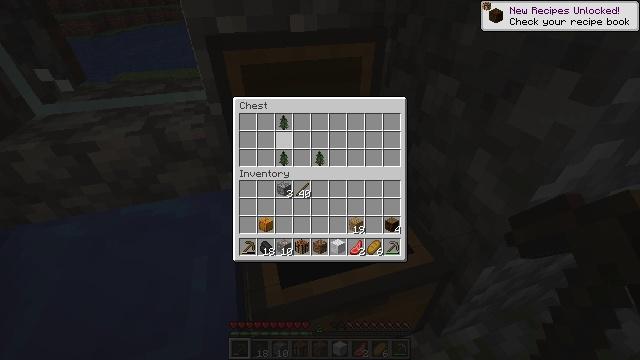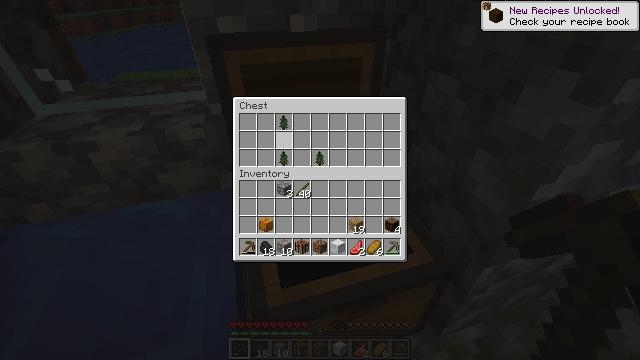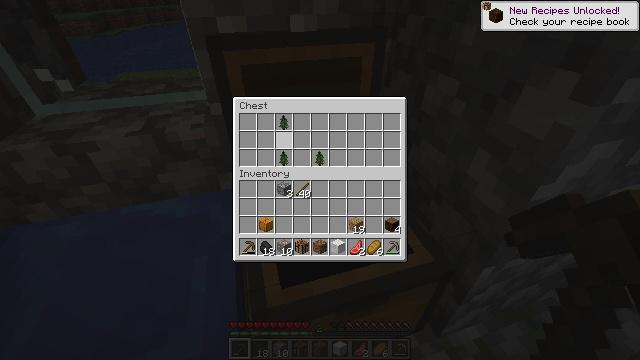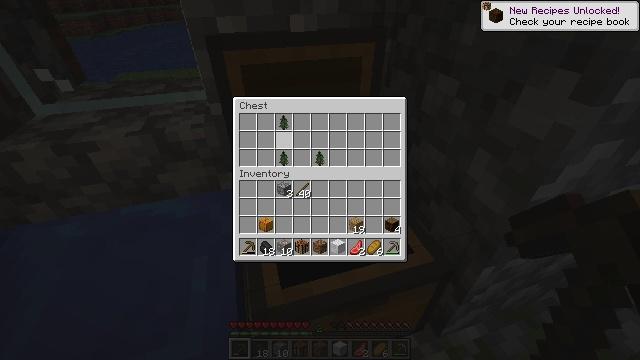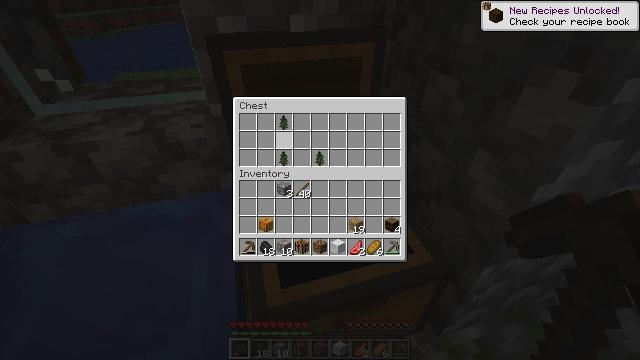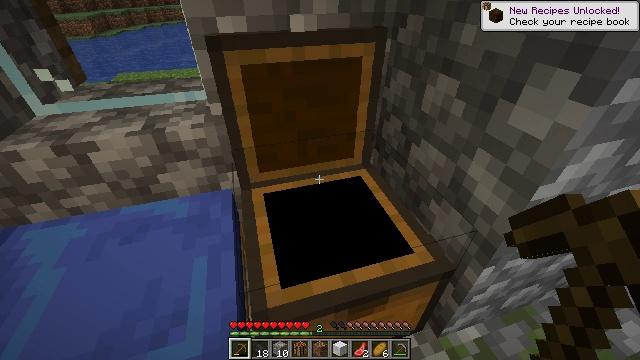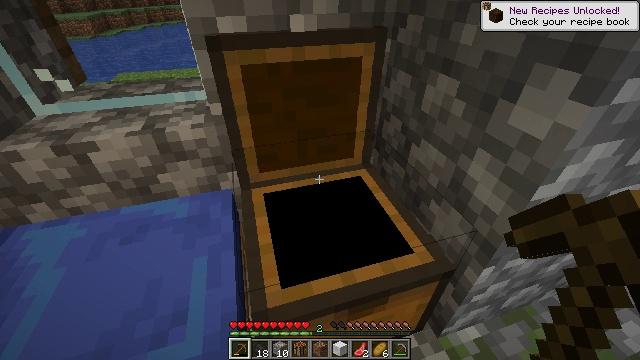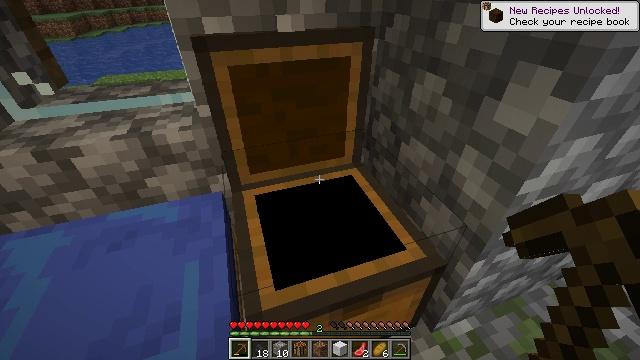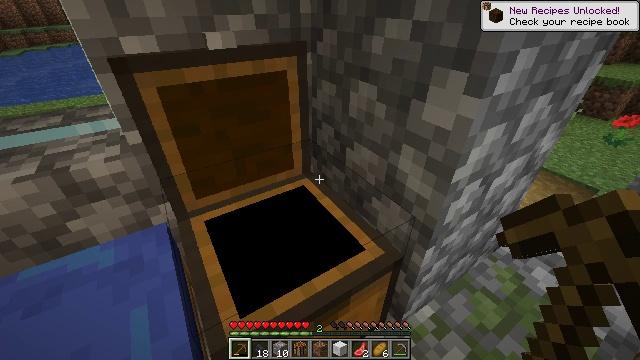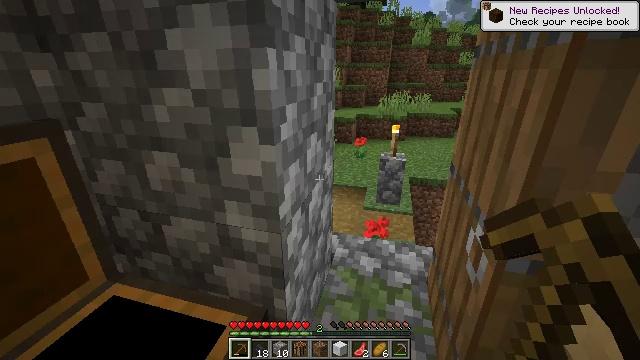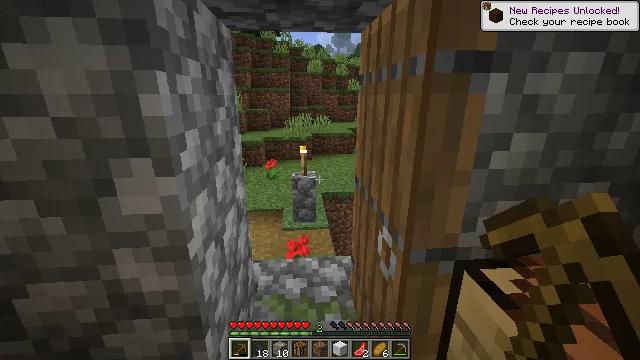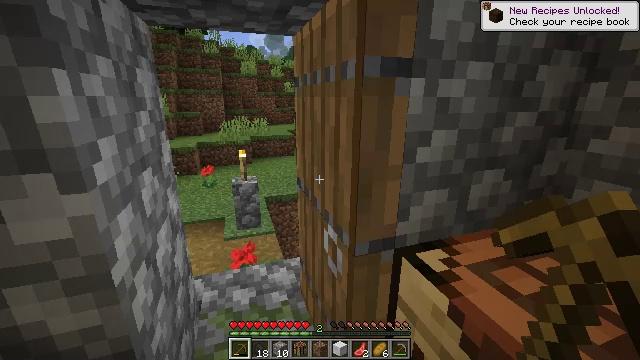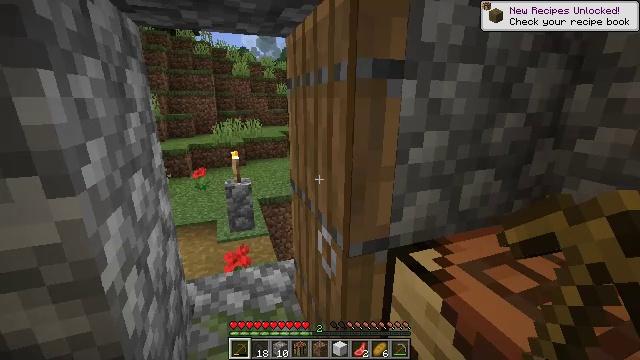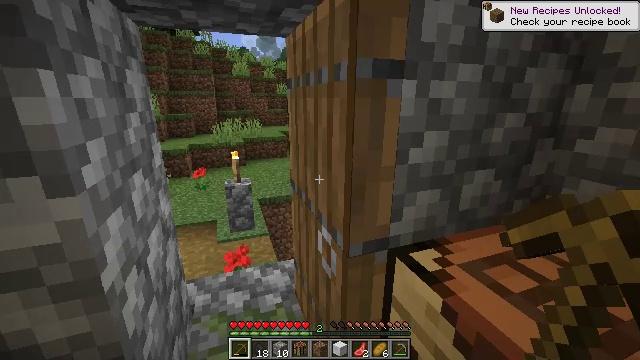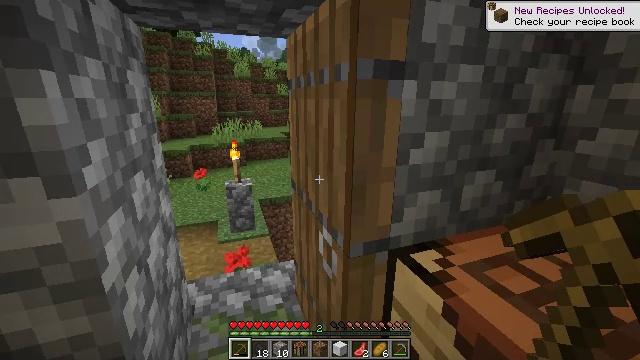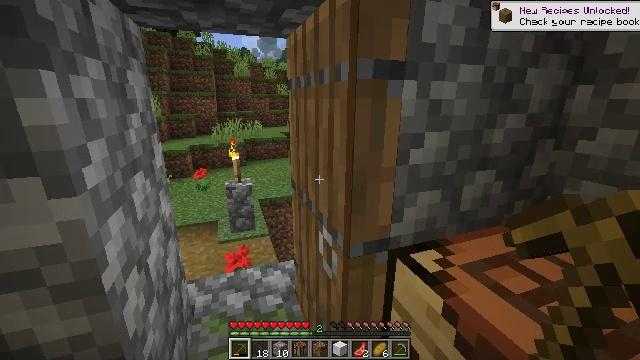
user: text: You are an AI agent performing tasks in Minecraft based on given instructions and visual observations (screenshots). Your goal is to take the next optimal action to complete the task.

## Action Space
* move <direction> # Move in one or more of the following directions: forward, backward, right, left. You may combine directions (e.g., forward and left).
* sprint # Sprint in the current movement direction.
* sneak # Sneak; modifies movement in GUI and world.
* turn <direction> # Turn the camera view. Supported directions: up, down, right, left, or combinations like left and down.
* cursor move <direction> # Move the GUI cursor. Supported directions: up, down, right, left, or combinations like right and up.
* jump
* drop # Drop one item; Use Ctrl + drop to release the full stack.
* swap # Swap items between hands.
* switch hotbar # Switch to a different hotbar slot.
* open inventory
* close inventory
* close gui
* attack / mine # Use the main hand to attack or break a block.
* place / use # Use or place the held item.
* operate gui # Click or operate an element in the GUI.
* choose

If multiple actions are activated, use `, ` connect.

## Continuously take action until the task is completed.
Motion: motion action
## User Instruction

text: Dismantle the blue bed.
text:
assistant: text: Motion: sneak
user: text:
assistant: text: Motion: sneak
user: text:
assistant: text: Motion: sneak
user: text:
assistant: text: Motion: no_op
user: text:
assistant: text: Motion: no_op
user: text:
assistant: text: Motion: close gui
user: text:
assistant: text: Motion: turn right
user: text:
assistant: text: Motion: turn right and up
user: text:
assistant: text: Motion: turn right and up
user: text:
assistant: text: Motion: turn right and up
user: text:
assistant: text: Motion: turn right
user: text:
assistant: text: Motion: turn right
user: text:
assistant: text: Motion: no_op
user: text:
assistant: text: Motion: no_op
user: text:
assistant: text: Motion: no_op
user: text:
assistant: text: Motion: no_op
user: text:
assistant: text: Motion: no_op
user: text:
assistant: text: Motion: no_op
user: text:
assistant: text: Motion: no_op
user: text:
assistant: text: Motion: no_op
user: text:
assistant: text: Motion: turn left and down
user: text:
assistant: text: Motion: turn left and down
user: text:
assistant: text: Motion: move back and move left, turn left and down
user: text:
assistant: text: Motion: move back and move left, turn left and down
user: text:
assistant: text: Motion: move back and move left, turn left and down
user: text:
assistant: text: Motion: move back, turn left
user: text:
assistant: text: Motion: turn left
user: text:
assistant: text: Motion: no_op
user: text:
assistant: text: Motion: turn left
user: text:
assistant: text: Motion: turn left